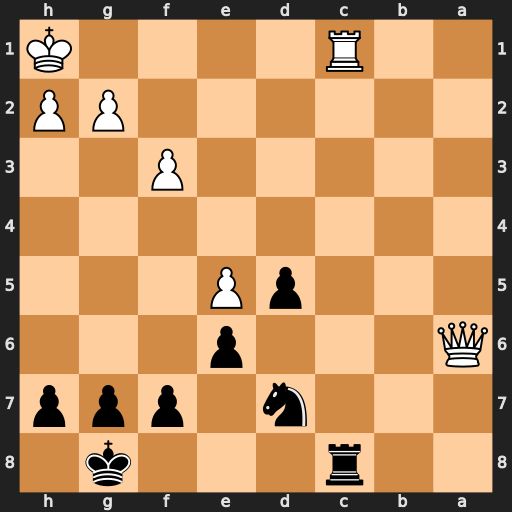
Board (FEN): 2r3k1/3n1ppp/Q3p3/3pP3/8/5P2/6PP/2R4K
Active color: b
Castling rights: -
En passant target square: -
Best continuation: Rxc1+ Qf1 Rxf1#